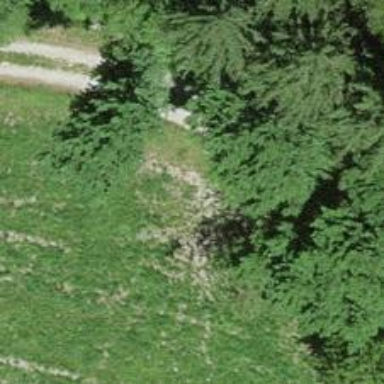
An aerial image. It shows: Unpaved track with grade1 quality.